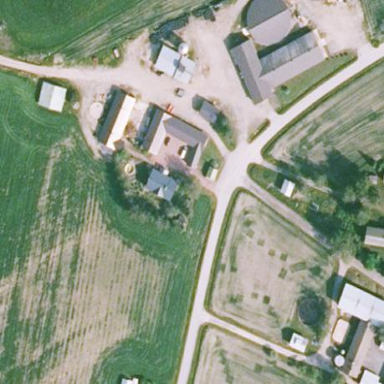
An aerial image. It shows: Farmyard area.